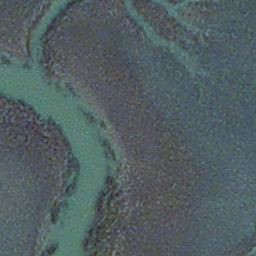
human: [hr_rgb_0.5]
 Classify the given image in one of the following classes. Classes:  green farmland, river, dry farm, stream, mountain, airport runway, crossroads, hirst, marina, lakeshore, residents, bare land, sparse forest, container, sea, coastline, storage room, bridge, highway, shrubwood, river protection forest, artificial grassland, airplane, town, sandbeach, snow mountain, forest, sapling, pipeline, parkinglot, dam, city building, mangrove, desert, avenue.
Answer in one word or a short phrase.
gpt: stream